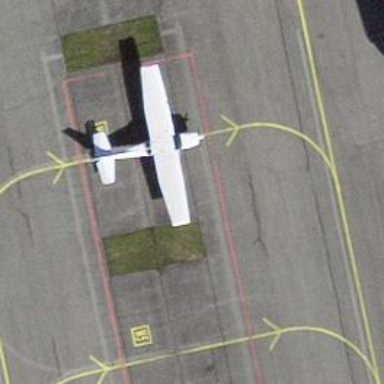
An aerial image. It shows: Image of taxiway at airport.